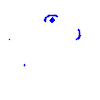
Particle: kaon